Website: slack
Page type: billing-address
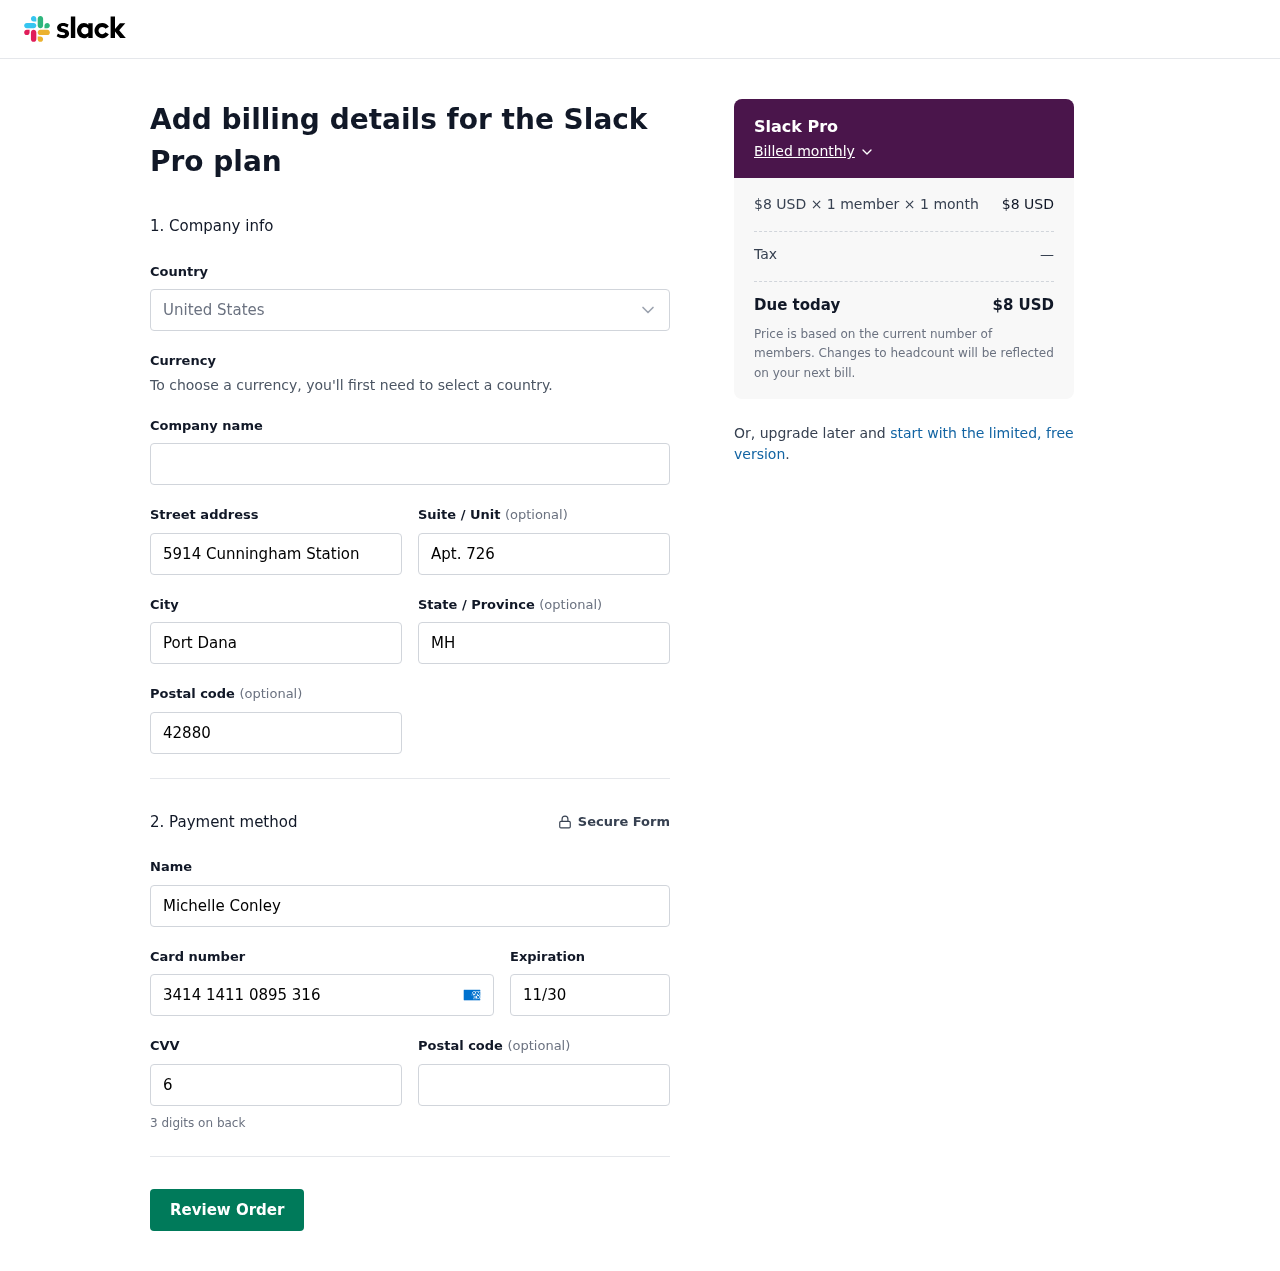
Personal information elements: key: PII_CARD_CVV
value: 6039
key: PII_CARD_EXPIRY
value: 11/30
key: PII_CARD_NUMBER
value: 3414 1411 0895 316
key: PII_CITY
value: Port Dana
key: PII_COUNTRY
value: United States
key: PII_FULLNAME
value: Michelle Conley
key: PII_POSTCODE
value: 42880
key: PII_POSTCODE2
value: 64739
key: PII_STATE
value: MH
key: PII_STREET
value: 5914 Cunningham Station
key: PII_STREET2
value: Apt. 726
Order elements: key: ORDER_PLAN_PRICE
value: $8 USD
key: ORDER_NUM_MEMBERS
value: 1 member
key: ORDER_NUM_MONTHS
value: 1 month
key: ORDER_SUBTOTAL
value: $8 USD
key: ORDER_TAX
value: —
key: ORDER_TOTAL
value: $8 USD